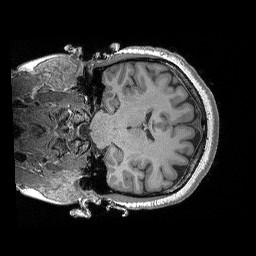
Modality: T1w
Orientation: coronal
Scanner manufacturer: siemens
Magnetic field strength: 3 T
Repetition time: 2.3 s
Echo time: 0.00298 s